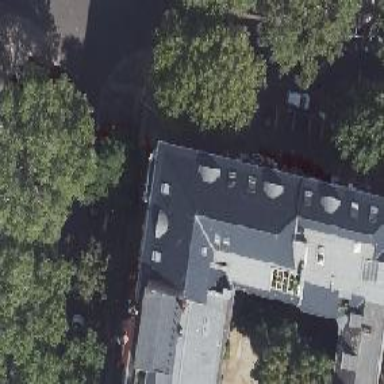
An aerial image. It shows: Nightclub.